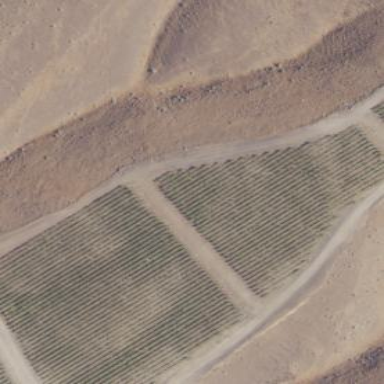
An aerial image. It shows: Vineyard with grape crops.